Current action and preconditions to check: trajectory_clear

Your task: For each precondition in the list above, predict whether it will hold at this action.

Consider the current scene as observed from the mobile robot's camera, and analyze the predicted future states of all dynamic agents (e.g., people, animals, vehicles, or any moving entities) within the NEXT SECOND.

IMPORTANT: Only answer "very likely" if you are absolutely certain—based on strong, clear evidence—that a dynamic agent will violate the precondition in the predicted future state. Do NOT answer "very likely" for unlikely, ambiguous, or low-probability risks.

Ask yourself for each precondition: Is there a high probability, with clear and convincing evidence, that the predicted future states of any dynamic agent will interfere with the predicted future state of the currently executing action within the NEXT SECOND, causing that precondition to fail?

Assess the risk level based on these predictions. Use "likely" or "very likely" if motions create a clear risk of interference.

Use "neutral" or "improbable" if agents are nearby but their predicted paths are clearly diverging or non-conflicting.

Failure Risk Categories: "very improbable", "improbable", "neutral", "likely", "very likely"

Answer Format: Output ONLY the probability_of_failure value from these categories: "very improbable", "improbable", "neutral", "likely", "very likely"

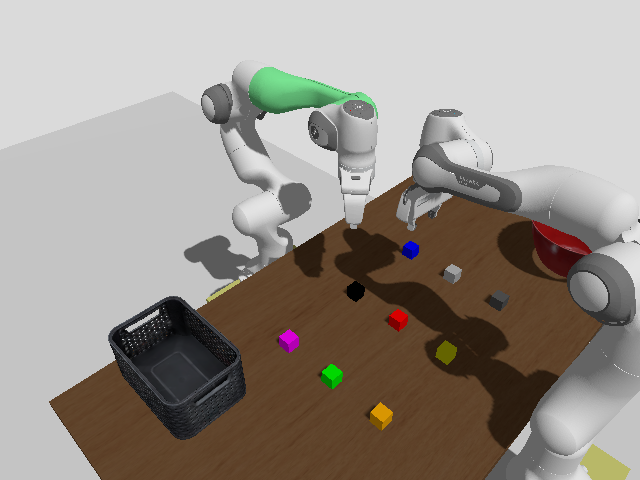

Answer: likely